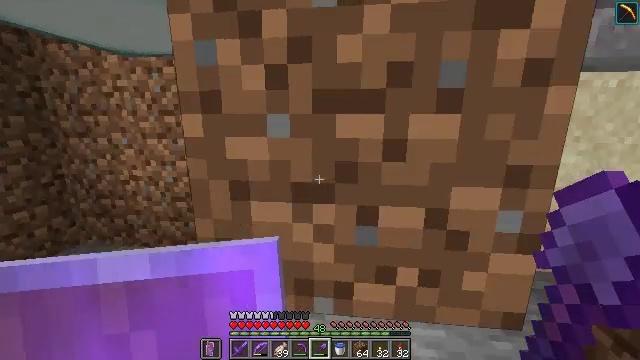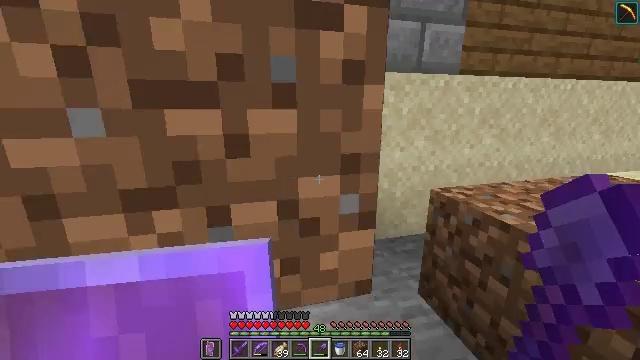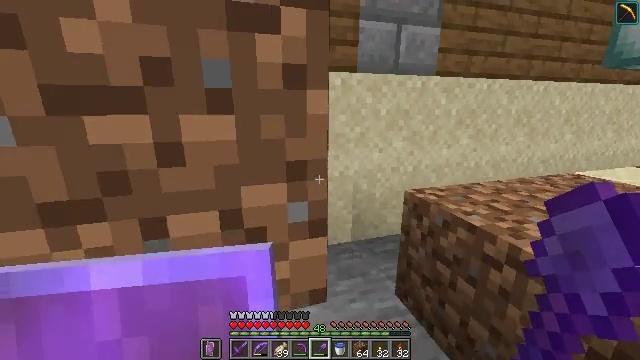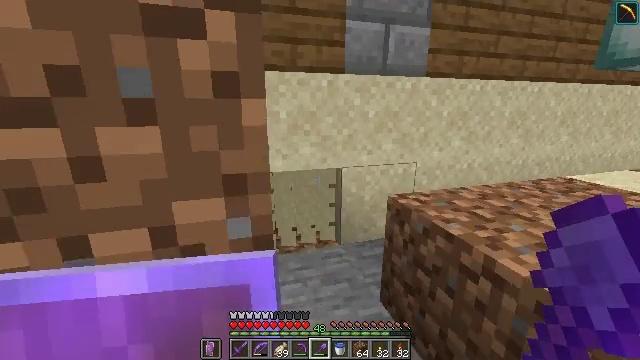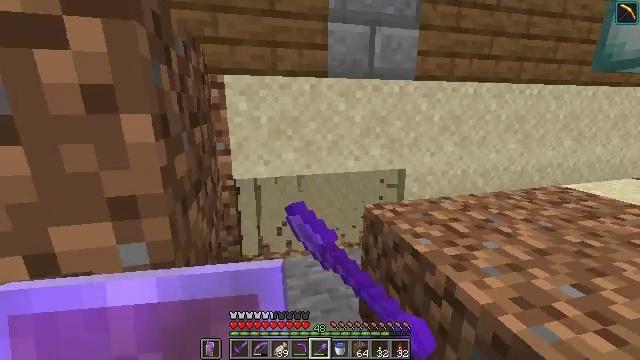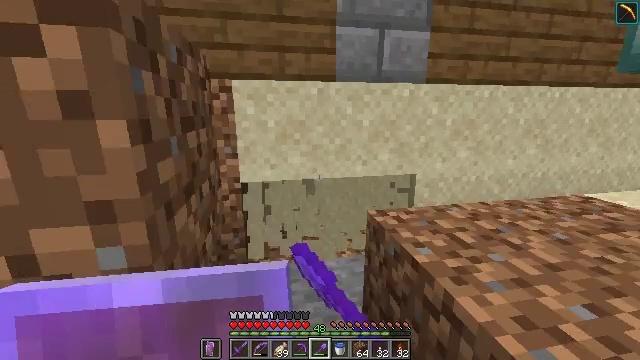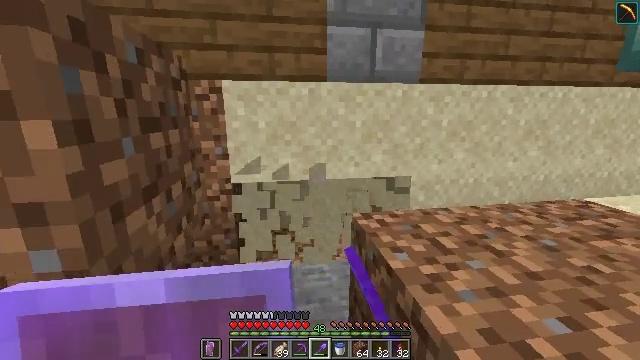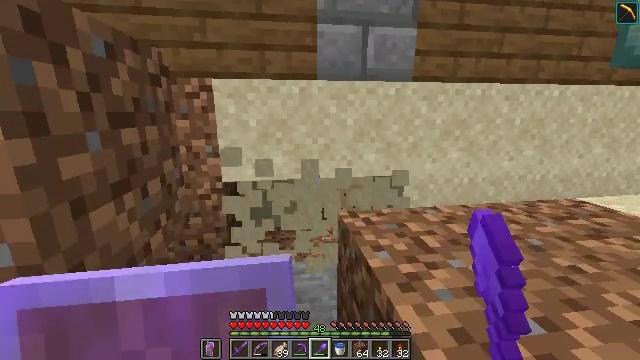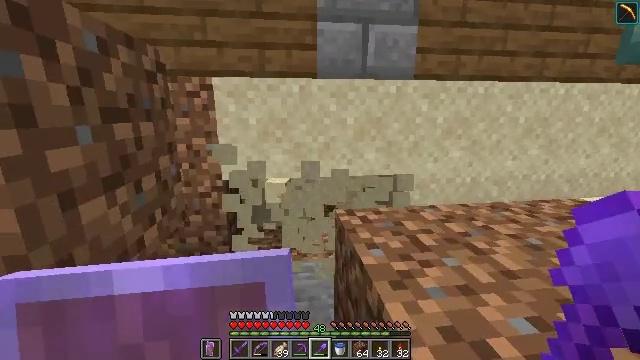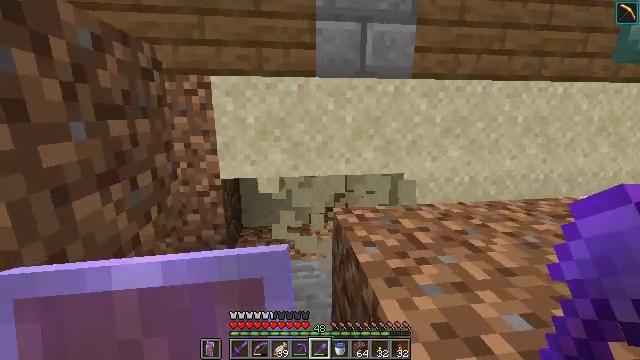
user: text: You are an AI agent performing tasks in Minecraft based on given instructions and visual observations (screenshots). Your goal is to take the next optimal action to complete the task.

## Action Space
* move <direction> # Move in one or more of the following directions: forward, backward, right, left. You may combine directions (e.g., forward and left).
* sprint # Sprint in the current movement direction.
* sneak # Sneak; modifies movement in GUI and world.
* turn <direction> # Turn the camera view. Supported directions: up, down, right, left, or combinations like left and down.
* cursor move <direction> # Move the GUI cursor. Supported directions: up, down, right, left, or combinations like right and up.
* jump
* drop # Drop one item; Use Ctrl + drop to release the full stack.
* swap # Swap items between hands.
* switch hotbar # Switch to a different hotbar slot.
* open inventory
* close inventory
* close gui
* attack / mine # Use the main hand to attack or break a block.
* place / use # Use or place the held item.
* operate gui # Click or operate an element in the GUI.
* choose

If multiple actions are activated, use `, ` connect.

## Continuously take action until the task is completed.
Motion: motion action
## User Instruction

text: Gather sand from the desert.
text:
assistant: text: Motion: move right, turn right and down
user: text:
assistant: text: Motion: move right, turn right
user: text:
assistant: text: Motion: move right, attack / mine
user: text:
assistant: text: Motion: move right, turn left, attack / mine
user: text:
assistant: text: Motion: move right, turn left, attack / mine
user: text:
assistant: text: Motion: turn left, attack / mine
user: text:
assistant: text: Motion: no_op
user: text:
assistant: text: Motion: turn left
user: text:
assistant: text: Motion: no_op
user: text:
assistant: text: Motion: no_op